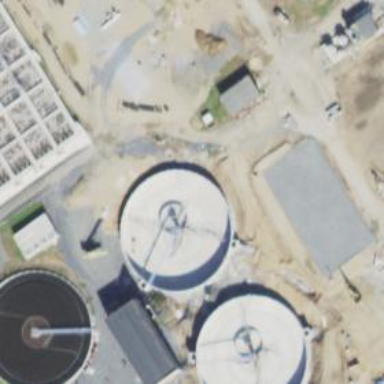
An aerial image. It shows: Image of wastewater.